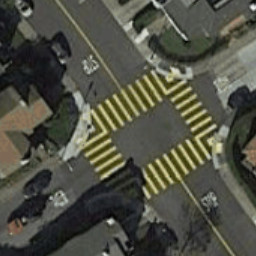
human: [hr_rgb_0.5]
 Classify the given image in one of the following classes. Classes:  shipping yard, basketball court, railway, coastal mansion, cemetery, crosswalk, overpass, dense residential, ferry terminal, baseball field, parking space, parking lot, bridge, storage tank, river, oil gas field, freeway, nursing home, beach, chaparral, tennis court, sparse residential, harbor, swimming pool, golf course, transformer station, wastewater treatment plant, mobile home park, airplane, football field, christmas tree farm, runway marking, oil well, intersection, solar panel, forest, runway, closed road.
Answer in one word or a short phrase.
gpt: crosswalk